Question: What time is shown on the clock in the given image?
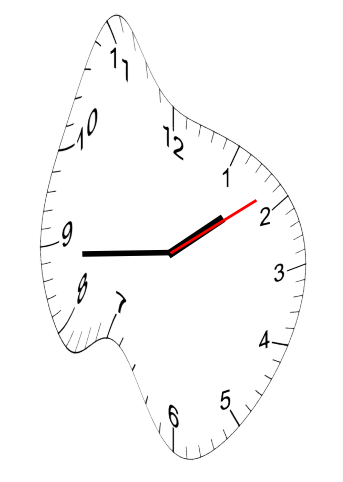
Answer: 01:44:09